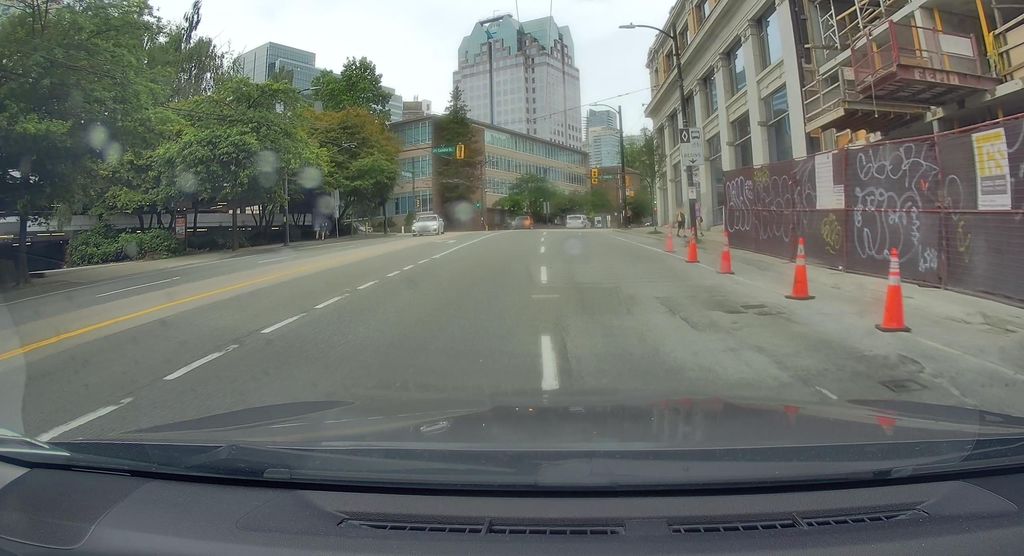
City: vancouver